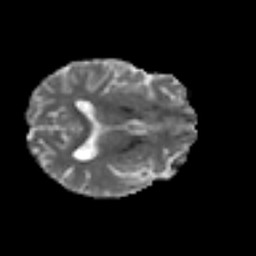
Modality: MD
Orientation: axial
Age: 34
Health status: ill
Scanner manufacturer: philips
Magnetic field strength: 3 T
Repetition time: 9 s
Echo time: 0.127 s